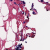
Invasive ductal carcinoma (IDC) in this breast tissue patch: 0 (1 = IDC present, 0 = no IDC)